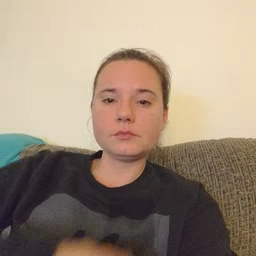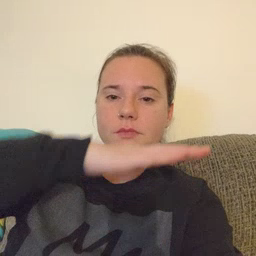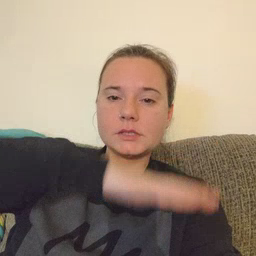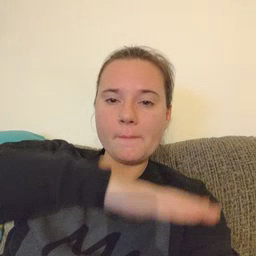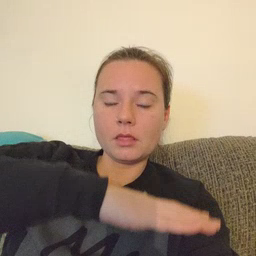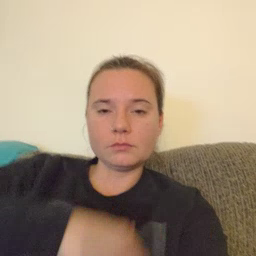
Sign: table